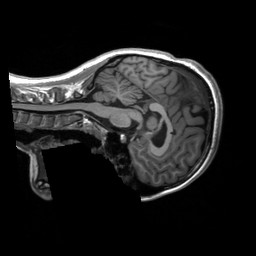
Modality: T1w
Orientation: sagittal
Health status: healthy
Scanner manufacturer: siemens
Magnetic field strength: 3 T
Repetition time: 2.3 s
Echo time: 0.00207 s